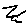
Label: zigzag